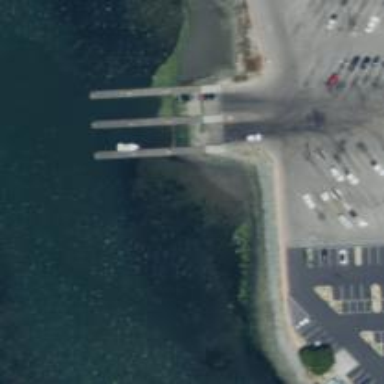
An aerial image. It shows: Slipway on leisure land.